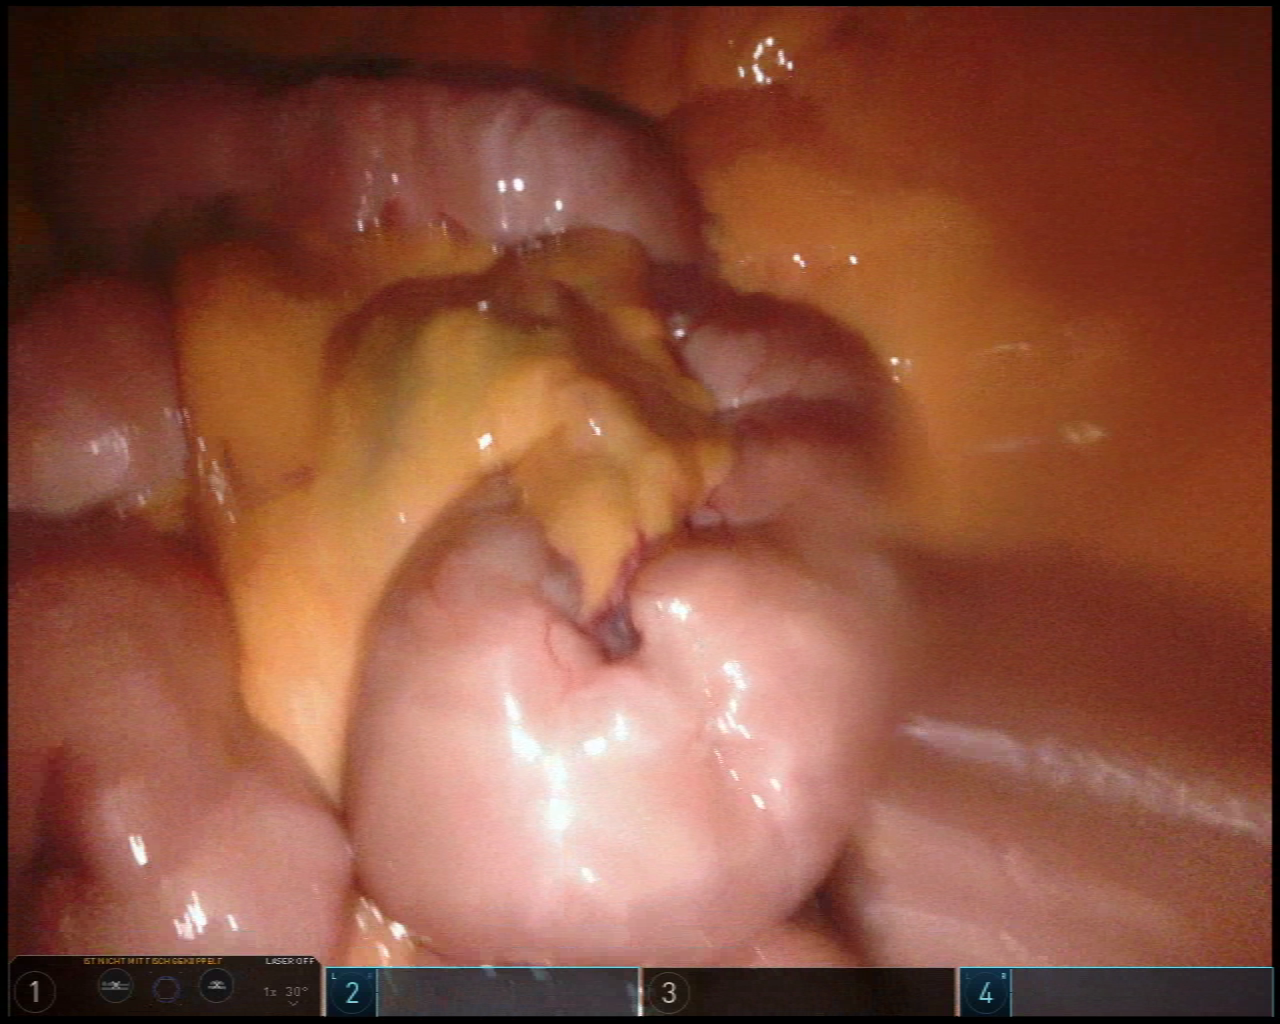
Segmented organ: small_intestine
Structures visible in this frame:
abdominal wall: no
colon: no
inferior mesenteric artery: no
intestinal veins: no
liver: no
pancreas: no
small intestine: yes
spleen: no
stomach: no
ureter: no
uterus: no
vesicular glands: no